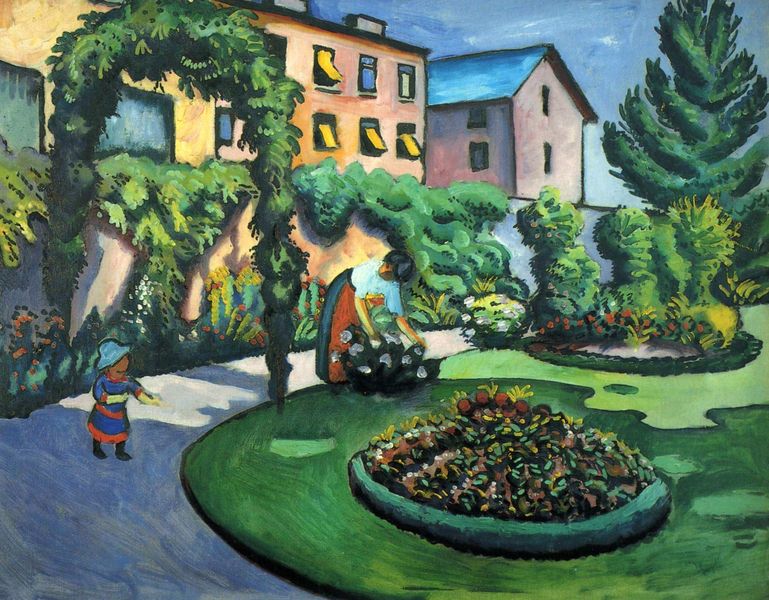
Titel: Gartenbild
Künstler: August Macke
Standort: Düsseldorf
Institution: Sammlung Westdeutsche Landesbank
Schlagwörter: baum, blau, blätter, gemälde, hand, himmel, schatten, weiß, bäume, gelb, grün, impressionismus, landschaft, menschen, mädchen, teich, blume, blumen, braun, bunt, fenster, frau, grau, handschuh, handschuhe, hut, kleid, kleider, licht, orange, straße, anlage, dach, gras, haus, park, rasen, rot, weg, wiese, expressionismus, malerei, rock, arm, arme, bluse, mensch, bild, hände, öl, häuser, busch, büsche, sonne, haare, familie, kind, mutter, pflanze, pflanzen, rosa, fensterläden, garten, ranken, beine, schürze, sommer, bogen, fassade, fassaden, süden, wohnhäuser, moderne, abstrakt, modern, giebel, mauer, allee, hecke, lila, violett, klein, hof, naiv, baby, kies, einfach, streifen, abstraktion, tor, abstrahiert, blühen, wohnhaus, helligkeit, torbogen, simplicissimus, jalousie, macke, stiefel, tanne, mutter und kind, ranke, kleinkind, leben, efeu, beet, beete, gärtner, rabatte, stauden, tannenbaum, mediterran, laube, alleee, bund, mittelmeer, markise, rondell, gartenarbeit, rasenfläche, liht, buchsbaum, blumenbeete, fauvismus, markisen, rabatten, rolladen, rollo, jalousien, stifel, blumenrabatte, gartenszene, kleinkinf, gärtnerin, leider, gärtnern, hazs, ranker, mutter-kind-szene